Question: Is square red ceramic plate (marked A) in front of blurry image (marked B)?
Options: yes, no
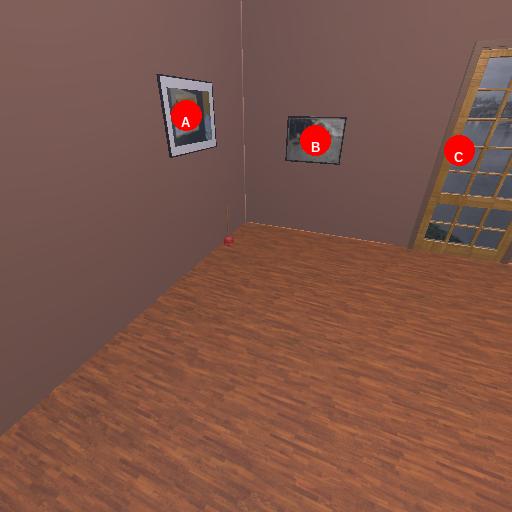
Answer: yes